八年级 · 算术
解不等式 (组) 并把不等式组的解集在数轴上表示出来:

(1) $7 x-2 \geqslant 5 x+2$;

(2) $\left\{\begin{array}{l}6 x-2>3 x-4 \\ \frac{2 x+1}{3}-\frac{1-x}{2}<1\end{array}\right.$
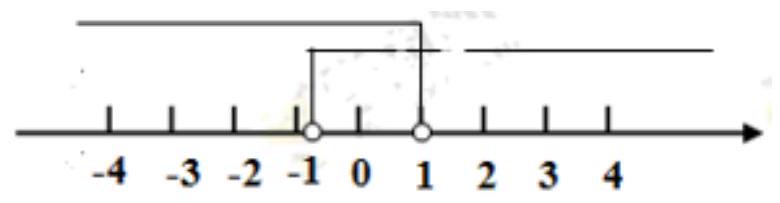
答案: 解: (1) $7 x-2 \geqslant 5 x+2$
$7 x-5 x \geqslant 2+2$

$2 x \geqslant 4$

$x \geqslant 2 ;$

(2) $\left\{\begin{array}{c}6 x-2>3 x-4(1) \\ \frac{2 x+1}{3}-\frac{1-x}{2}<1(2)\end{array}\right.$

由(1)得: $x>-\frac{2}{3}$

由(2)得： $x<1$

将不等式组的解集在数轴上表示为:

所以原不等式组的解集为: $-\frac{2}{3}<x<1$